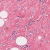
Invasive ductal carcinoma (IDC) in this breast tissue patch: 0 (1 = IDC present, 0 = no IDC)